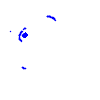
Particle: electron